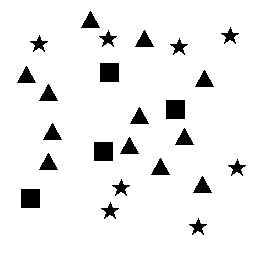
Squares: 4
Triangles: 12
Stars: 8
Total shapes: 24